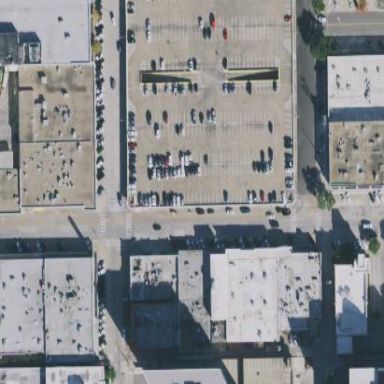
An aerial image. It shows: Multi-storey parking building.